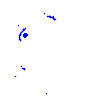
Particle: pion